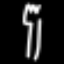
Label: fork